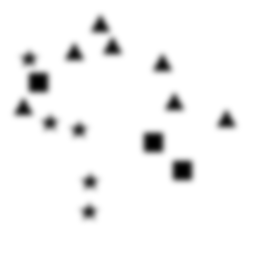
Squares: 3
Triangles: 7
Stars: 5
Total shapes: 15